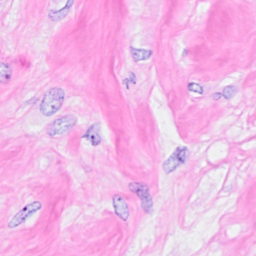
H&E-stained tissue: Breast